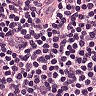
Metastatic tissue present: no